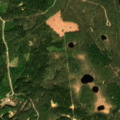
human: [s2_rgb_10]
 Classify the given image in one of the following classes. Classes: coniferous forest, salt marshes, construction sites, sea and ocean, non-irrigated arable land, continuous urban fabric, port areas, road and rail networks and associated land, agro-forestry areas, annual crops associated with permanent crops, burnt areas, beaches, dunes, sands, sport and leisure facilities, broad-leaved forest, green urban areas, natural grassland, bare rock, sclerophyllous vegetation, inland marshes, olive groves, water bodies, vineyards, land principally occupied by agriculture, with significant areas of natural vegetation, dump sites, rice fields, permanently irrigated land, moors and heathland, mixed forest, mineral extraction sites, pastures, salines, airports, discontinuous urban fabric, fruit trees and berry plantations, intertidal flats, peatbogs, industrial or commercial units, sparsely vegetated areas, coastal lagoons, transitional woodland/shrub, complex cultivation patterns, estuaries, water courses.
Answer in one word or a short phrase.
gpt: coniferous forest, mixed forest